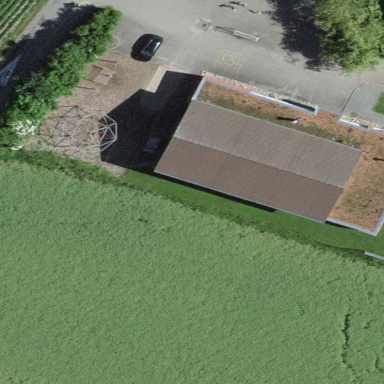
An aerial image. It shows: Sports hall building.